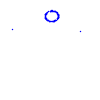
Particle: proton